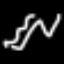
Label: squiggle